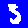
Digit: 3